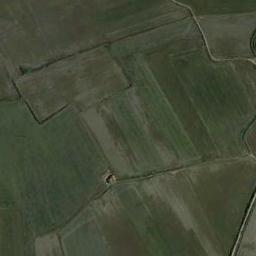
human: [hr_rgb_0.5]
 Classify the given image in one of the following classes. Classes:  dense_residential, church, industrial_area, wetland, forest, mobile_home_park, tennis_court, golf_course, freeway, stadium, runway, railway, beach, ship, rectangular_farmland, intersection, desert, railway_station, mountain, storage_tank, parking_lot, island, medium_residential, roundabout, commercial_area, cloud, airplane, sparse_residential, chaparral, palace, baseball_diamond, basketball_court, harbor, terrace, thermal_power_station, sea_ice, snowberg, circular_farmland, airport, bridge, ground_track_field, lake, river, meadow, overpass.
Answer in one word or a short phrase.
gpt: rectangular_farmland